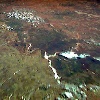
Label: land